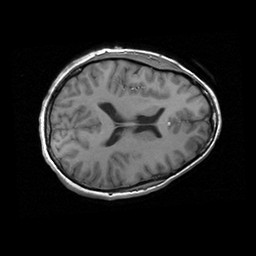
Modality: T1w
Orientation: axial
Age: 40
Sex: female